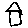
Label: house